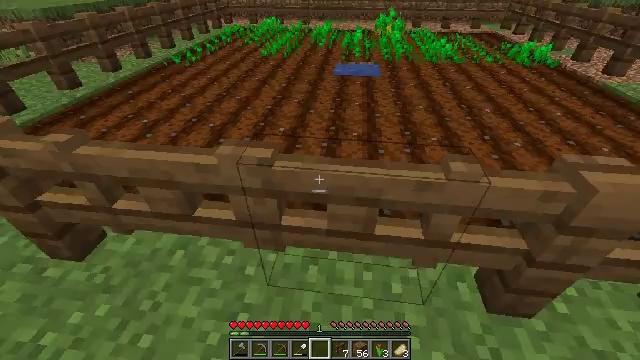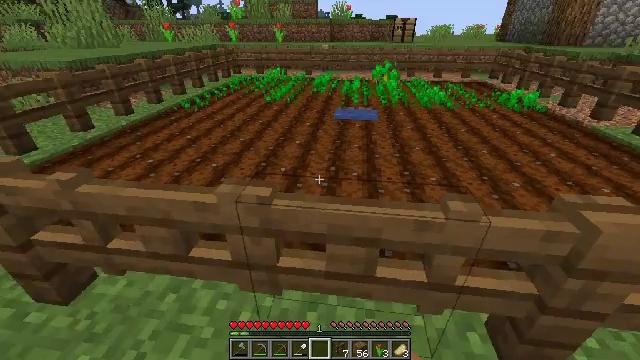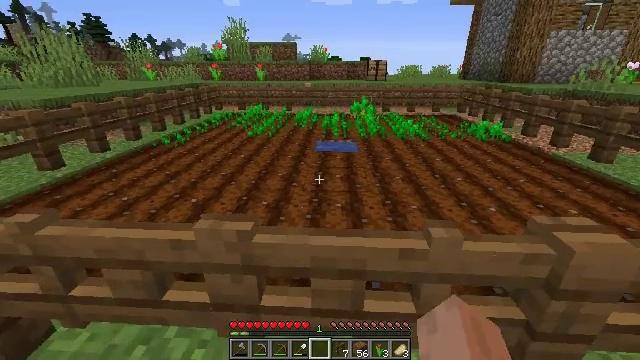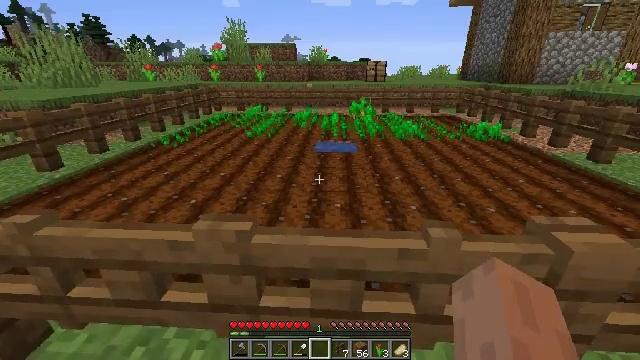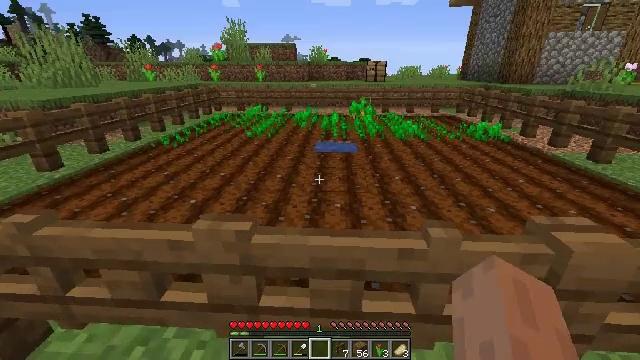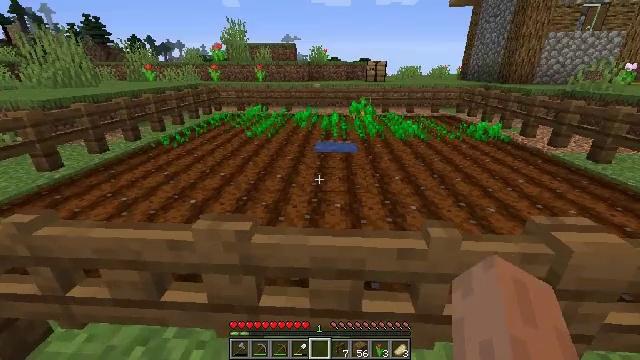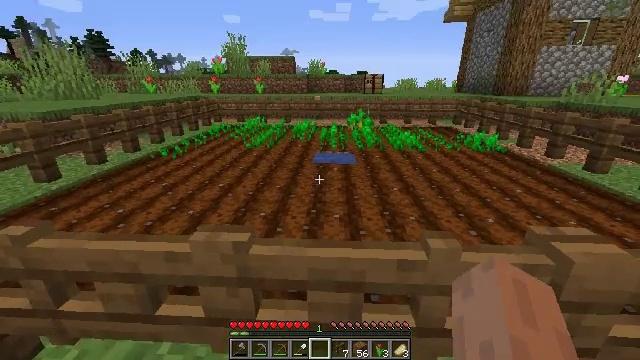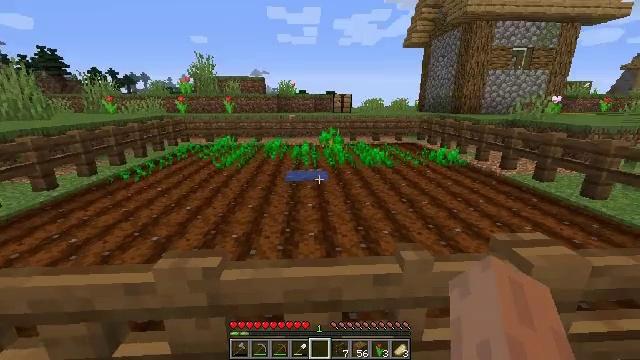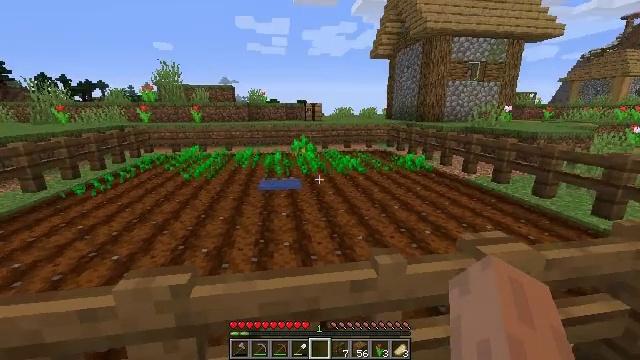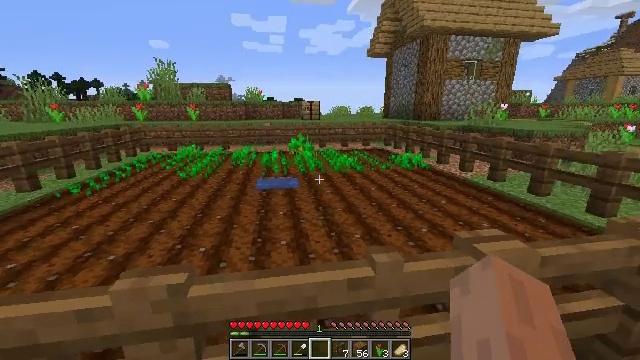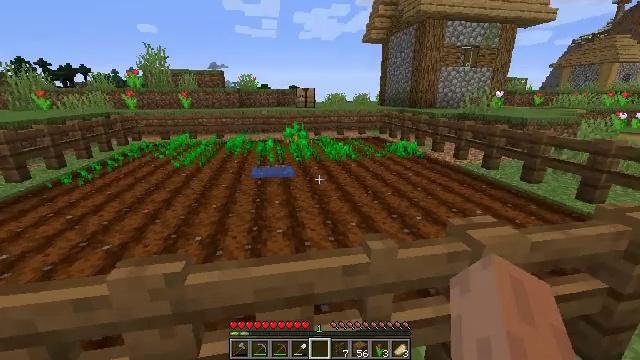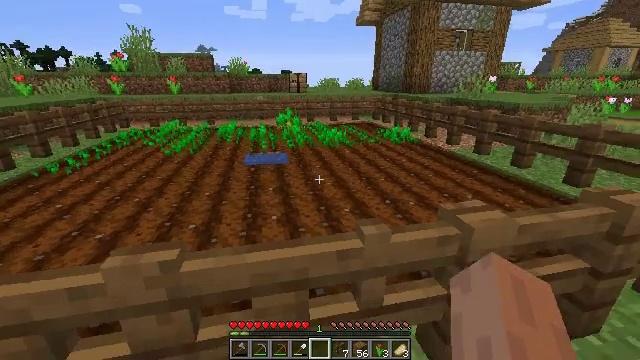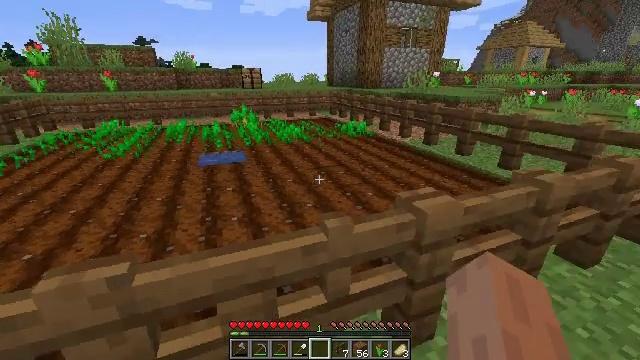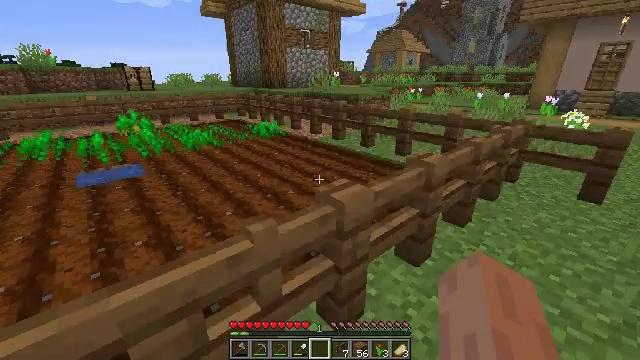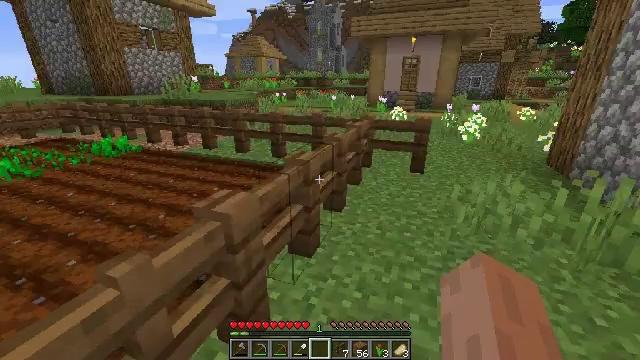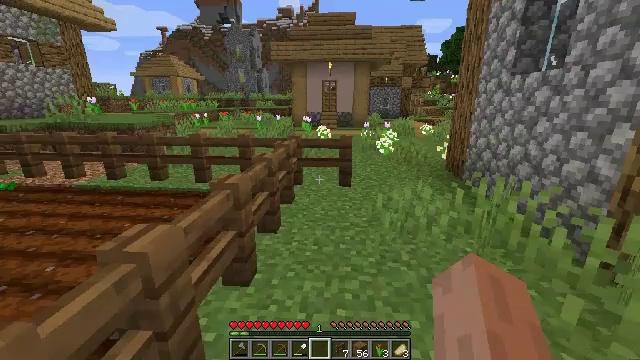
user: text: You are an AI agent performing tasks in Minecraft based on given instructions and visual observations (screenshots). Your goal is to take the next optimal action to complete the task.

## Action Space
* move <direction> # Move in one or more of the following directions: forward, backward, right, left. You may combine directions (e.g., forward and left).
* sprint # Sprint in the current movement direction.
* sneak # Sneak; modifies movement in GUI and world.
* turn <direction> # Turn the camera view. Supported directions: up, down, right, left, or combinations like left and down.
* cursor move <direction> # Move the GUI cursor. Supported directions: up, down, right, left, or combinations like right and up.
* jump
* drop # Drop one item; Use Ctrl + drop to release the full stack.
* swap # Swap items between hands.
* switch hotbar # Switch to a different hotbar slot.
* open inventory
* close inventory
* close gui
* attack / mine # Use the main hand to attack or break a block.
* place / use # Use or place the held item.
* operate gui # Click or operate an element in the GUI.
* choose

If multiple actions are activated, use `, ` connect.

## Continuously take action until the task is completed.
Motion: motion action
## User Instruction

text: Attack the spruce fence to dismantle it.
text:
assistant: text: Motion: turn up
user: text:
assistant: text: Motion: turn right and up
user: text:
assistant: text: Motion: no_op
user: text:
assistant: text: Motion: no_op
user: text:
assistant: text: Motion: no_op
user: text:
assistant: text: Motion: turn up
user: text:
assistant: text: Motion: turn right and up
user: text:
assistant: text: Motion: turn right and up
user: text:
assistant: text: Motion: no_op
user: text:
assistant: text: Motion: turn right and down
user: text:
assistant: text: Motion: turn right and down
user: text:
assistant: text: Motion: turn right
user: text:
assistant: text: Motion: turn right
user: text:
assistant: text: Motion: turn right
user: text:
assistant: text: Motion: turn right and up
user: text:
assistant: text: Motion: turn right and up
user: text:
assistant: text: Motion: move forward
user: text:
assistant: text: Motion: move forward
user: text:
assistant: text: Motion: move forward
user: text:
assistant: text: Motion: move forward, turn right
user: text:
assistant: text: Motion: move forward, turn right
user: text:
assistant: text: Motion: move forward, turn right
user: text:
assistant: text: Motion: move forward
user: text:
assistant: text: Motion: move forward, sprint
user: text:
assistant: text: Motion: move forward, sprint, turn left and down
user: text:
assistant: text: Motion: move forward, sprint, turn left and down
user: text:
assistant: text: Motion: move forward, sprint, turn left and down
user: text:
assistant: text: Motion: move forward, sprint, turn left and down
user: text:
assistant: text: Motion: move forward, sprint, turn left and down
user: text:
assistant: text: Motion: move forward, sprint, turn left and down